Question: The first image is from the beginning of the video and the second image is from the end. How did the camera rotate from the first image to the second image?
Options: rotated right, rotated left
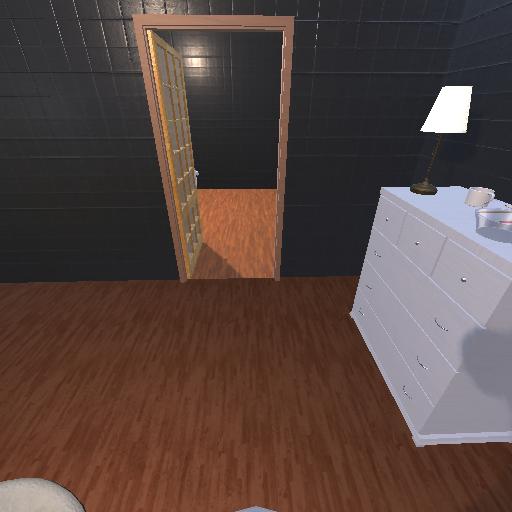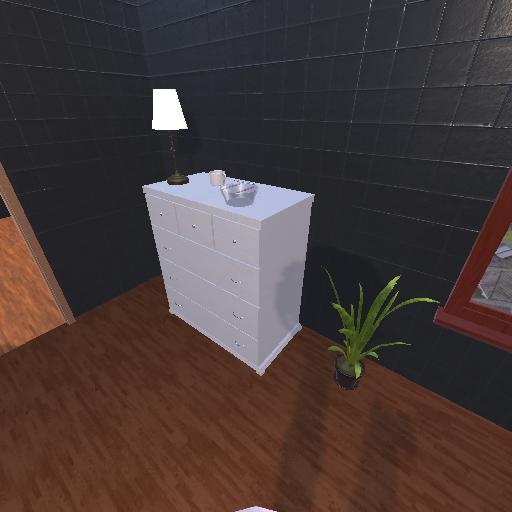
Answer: rotated right